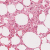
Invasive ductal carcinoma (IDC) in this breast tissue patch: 0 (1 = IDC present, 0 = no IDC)